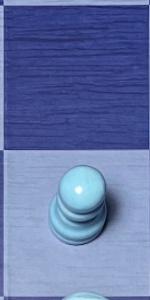
Label: Pawn_White